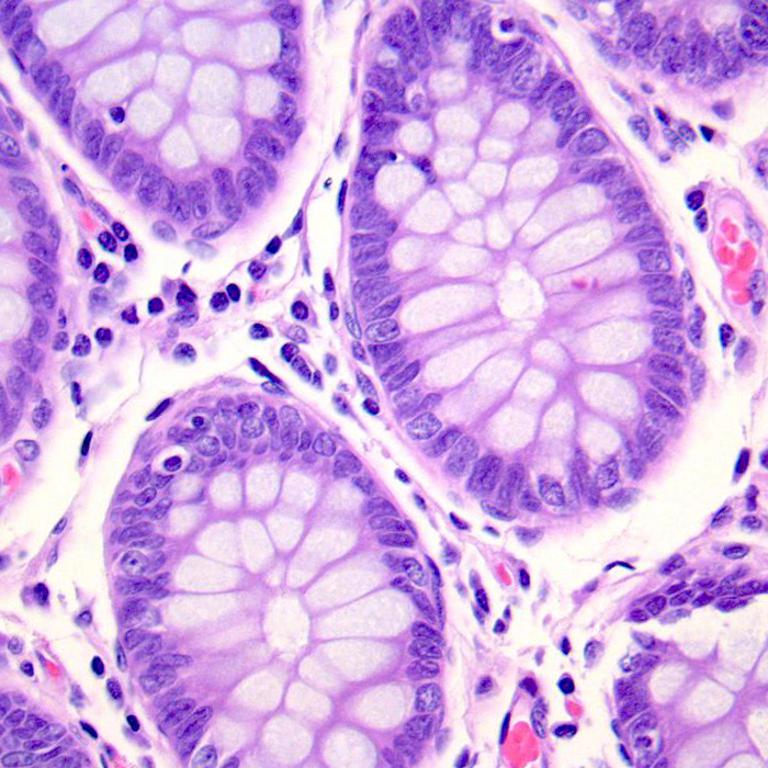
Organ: colon
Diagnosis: benign